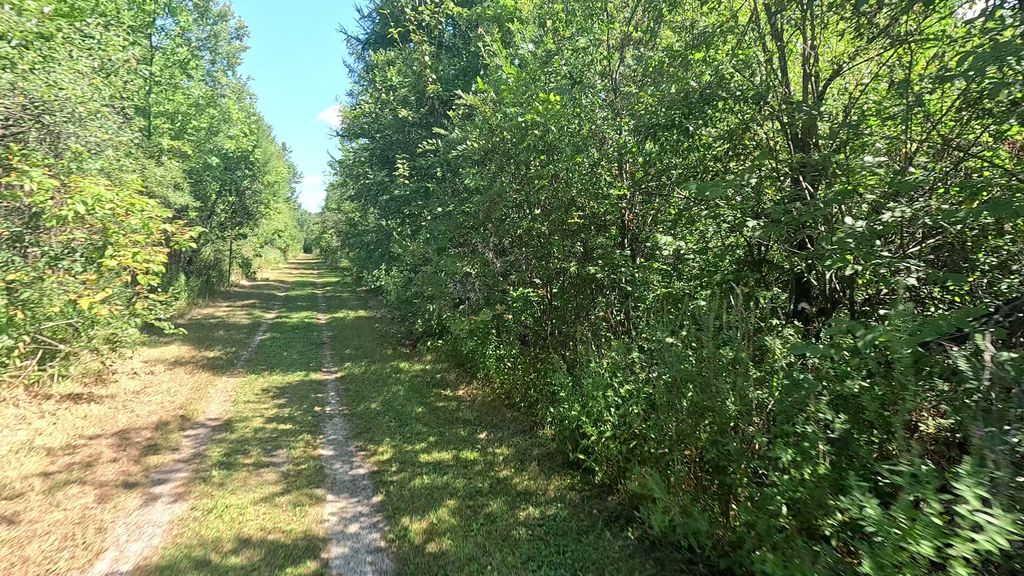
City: ottawa-gatineau